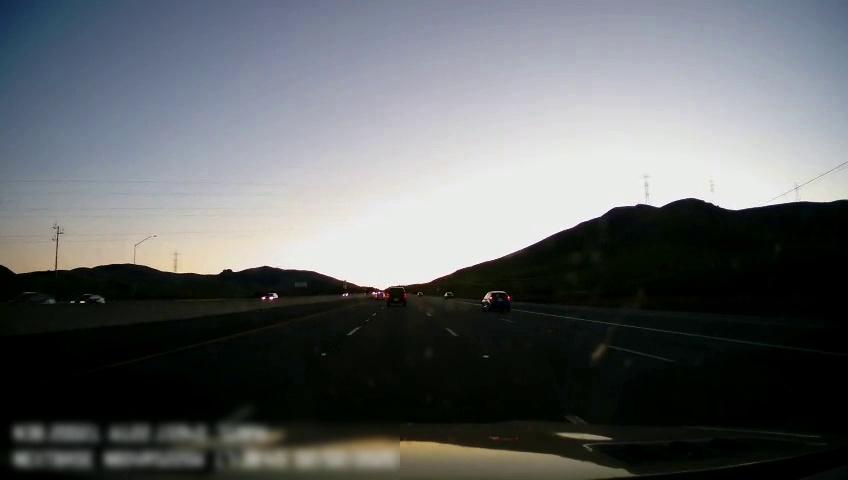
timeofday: Day
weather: Sunny
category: Drivable Space
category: Vehicles | Car
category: Vehicles | SUV
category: Vehicles | Car
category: Vehicles | SUV
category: Vehicles | Car
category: Vehicles | SUV
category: Lanes | Alternate Lane
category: Lanes | Current Lane
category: Lanes | Current Lane
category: Lanes | Alternate Lane
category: Lanes | Alternate Lane